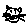
Label: cat